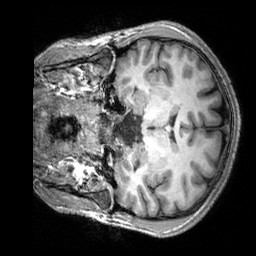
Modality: T1w
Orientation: coronal
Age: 21
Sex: male
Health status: healthy
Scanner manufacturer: siemens
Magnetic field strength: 3 T
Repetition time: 2.3 s
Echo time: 0.00303 s